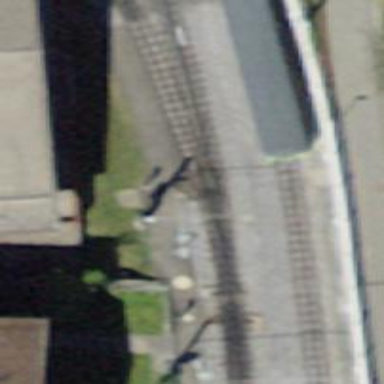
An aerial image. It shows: Railway switch.